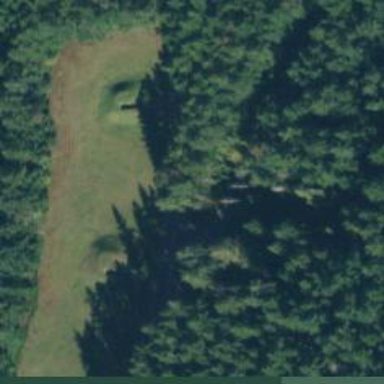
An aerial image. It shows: Military bunker.